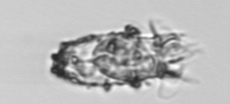
Label: Tintinnopsis